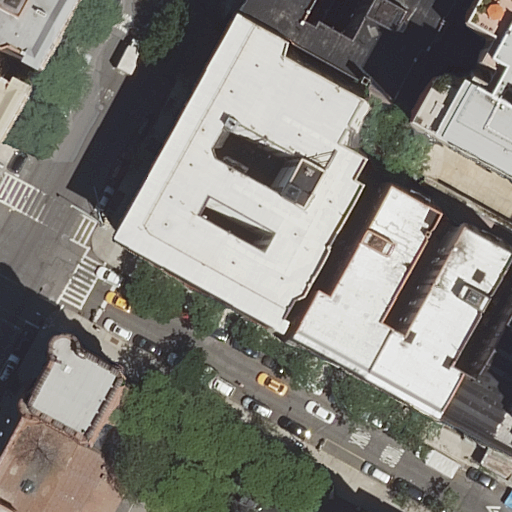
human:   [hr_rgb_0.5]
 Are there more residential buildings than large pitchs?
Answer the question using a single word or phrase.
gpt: yes

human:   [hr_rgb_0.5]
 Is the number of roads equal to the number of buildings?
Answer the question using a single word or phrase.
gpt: no

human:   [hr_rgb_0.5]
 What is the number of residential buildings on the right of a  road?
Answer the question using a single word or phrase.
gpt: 6

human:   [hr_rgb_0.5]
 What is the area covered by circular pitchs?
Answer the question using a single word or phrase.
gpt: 0m2

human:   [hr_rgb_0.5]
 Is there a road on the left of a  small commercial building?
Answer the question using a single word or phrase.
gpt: no

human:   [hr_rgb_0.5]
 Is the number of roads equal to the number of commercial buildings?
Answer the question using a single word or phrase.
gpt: no

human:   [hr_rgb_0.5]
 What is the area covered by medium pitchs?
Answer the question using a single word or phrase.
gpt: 0m2

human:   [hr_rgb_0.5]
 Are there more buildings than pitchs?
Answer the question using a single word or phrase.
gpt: yes

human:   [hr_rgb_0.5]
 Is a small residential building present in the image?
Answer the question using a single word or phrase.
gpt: yes

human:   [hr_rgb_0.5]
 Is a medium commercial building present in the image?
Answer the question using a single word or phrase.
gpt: no

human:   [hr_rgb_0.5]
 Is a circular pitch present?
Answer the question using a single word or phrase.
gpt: no

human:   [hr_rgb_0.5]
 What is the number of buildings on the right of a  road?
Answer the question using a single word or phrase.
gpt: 6

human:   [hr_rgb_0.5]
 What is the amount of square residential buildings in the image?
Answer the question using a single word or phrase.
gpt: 0

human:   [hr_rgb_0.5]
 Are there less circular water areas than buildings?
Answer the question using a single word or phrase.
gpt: yes

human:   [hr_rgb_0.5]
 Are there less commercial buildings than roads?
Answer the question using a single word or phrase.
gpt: yes

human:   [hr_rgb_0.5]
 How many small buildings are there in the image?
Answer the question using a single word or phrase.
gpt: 1

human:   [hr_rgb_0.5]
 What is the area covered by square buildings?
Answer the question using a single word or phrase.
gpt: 0m2

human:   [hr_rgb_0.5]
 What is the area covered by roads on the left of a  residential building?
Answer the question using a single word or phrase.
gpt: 0m2

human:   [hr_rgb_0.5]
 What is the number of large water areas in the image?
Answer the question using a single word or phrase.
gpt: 0

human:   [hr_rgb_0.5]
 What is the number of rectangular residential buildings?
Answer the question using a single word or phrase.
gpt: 2

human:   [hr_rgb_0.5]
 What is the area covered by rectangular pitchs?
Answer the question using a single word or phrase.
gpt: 63m2

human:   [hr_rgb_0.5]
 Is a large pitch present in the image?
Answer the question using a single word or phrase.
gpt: no

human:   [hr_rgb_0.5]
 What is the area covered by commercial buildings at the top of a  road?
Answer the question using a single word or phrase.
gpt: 0m2

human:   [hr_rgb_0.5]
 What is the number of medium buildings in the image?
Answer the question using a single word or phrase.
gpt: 6

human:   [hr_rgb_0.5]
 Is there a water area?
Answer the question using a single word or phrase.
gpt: no

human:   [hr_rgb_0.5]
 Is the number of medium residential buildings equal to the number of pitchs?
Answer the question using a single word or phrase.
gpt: no

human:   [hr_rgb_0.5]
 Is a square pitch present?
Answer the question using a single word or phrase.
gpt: no

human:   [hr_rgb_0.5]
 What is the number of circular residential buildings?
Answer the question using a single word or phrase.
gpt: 0

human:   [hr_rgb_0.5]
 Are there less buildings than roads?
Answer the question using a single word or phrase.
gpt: no

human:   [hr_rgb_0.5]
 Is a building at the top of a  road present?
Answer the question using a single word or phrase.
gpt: yes

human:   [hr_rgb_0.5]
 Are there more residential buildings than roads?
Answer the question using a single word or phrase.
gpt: yes

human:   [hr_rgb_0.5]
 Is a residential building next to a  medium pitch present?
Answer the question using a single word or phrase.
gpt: no

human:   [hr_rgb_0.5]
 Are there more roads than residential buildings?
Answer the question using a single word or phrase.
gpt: no

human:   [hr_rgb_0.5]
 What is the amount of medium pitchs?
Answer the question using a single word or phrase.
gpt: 0

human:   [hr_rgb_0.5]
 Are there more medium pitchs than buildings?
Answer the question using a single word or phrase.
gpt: no

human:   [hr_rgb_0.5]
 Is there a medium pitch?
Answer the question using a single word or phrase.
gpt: no